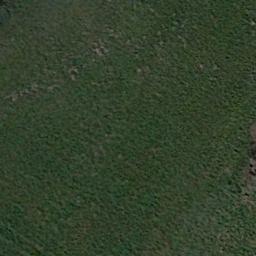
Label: meadow